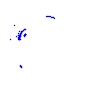
Particle: kaon